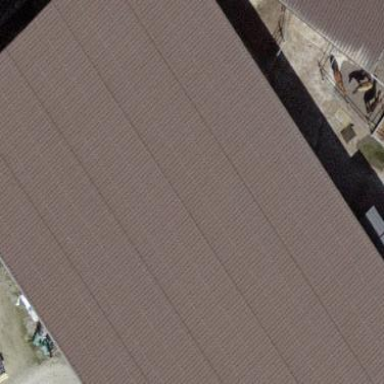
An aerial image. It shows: Shed.